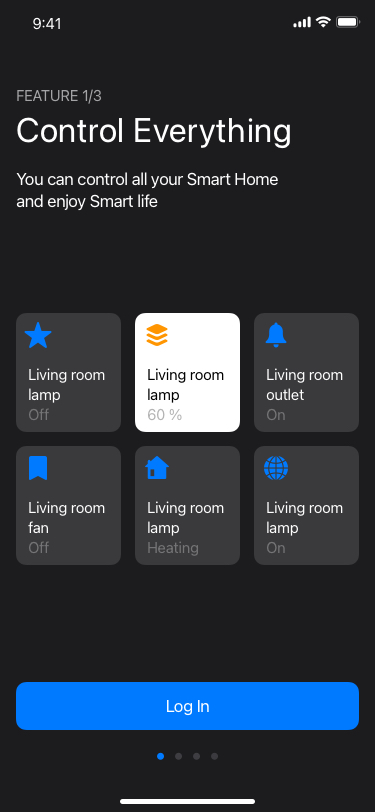
Text in this UI design:
You can control all your Smart Home and enjoy Smart life
Off
Living room lamp
Living room lamp
60 %
Living room outlet
On
Off
Living room fan
Heating
Living room lamp
On
Living room lamp